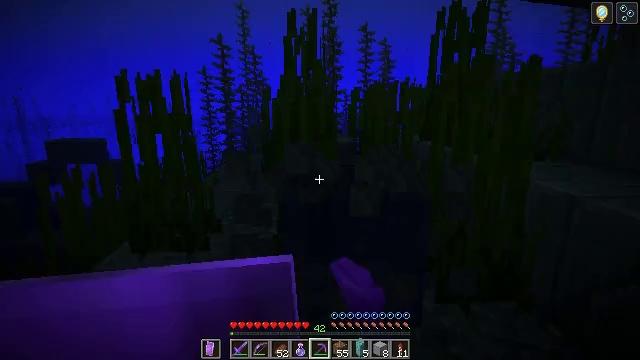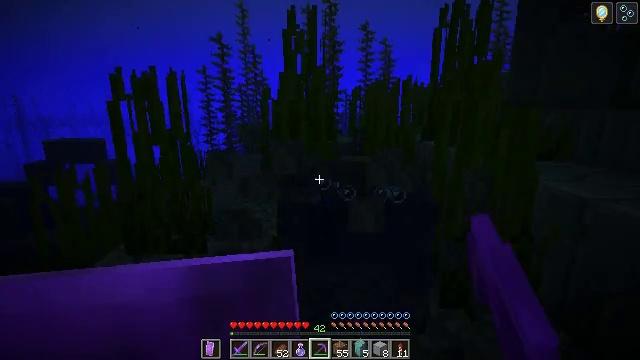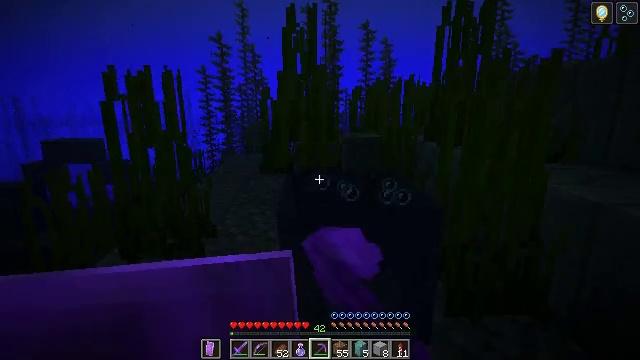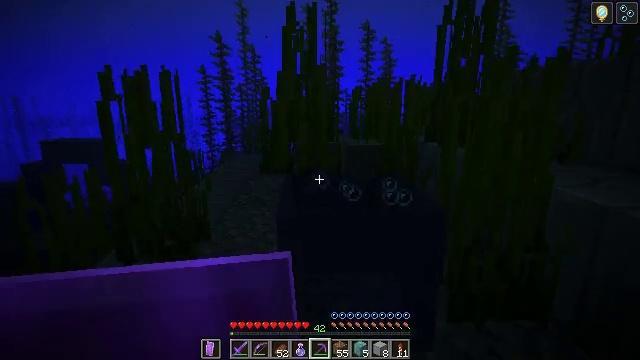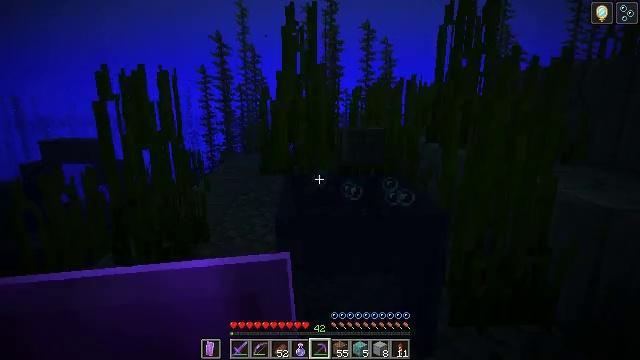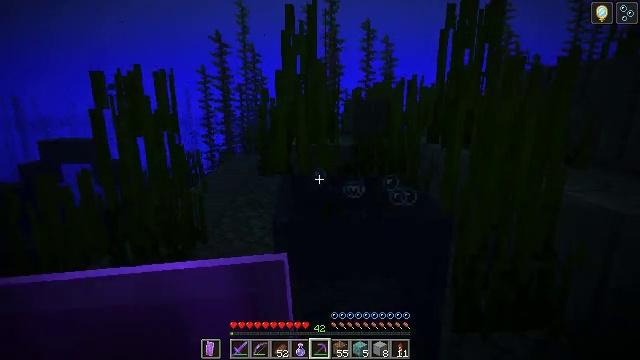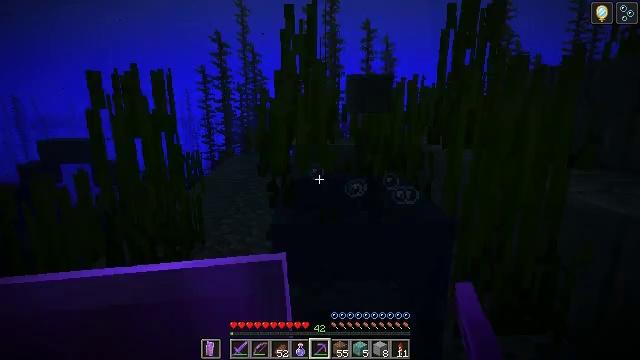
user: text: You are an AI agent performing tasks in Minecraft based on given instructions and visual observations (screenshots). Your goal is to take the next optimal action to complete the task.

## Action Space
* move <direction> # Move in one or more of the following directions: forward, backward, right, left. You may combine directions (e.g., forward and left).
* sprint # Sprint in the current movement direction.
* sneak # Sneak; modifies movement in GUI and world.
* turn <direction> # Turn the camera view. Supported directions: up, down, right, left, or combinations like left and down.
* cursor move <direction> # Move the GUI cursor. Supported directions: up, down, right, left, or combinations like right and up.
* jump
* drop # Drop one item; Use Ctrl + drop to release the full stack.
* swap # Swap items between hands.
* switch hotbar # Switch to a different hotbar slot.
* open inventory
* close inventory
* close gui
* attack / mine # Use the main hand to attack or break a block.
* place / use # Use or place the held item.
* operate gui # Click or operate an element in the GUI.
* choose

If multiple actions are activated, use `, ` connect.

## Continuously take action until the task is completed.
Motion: motion action
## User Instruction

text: Break the tall seagrass.
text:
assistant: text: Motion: move forward, attack / mine
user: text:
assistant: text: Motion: attack / mine
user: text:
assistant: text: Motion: attack / mine
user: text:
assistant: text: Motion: attack / mine
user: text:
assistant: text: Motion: attack / mine
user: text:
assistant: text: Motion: attack / mine
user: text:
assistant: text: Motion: attack / mine